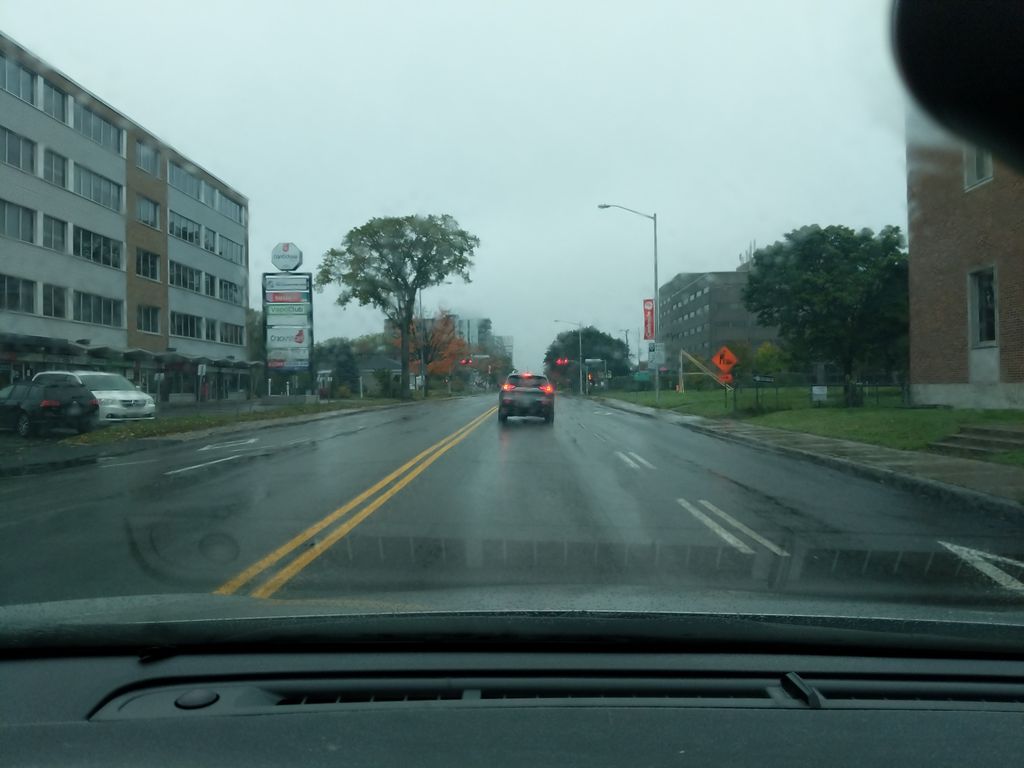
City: quebec_city